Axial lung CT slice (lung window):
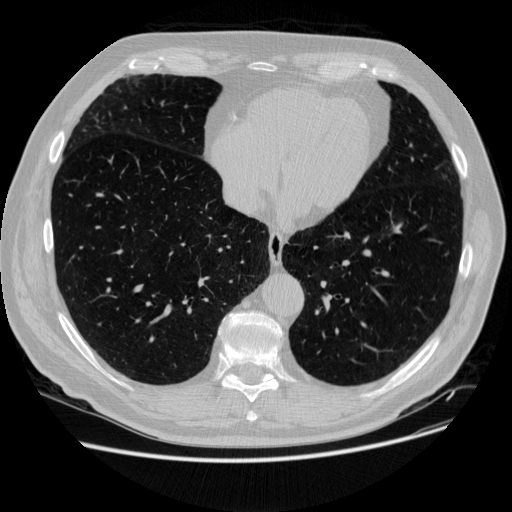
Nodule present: no